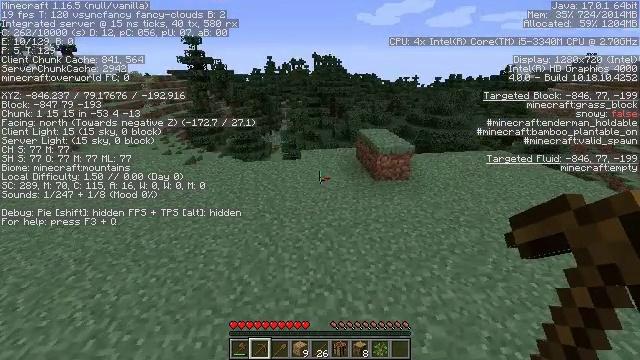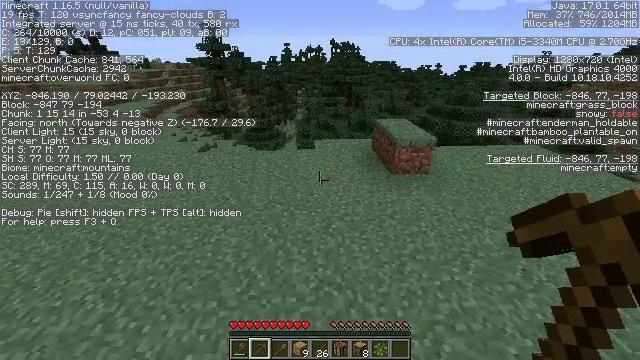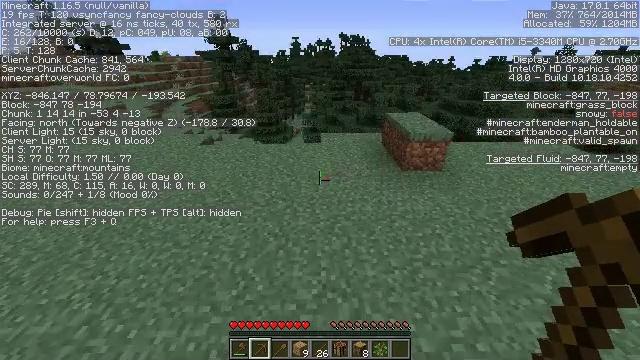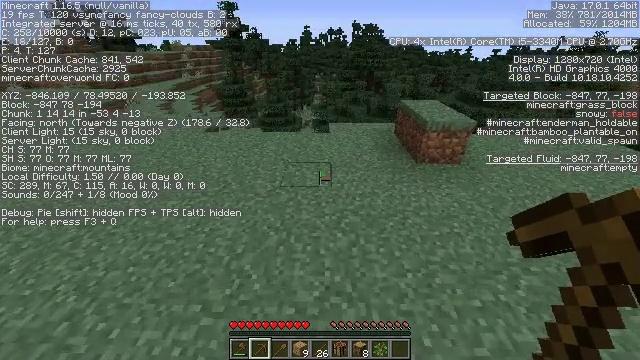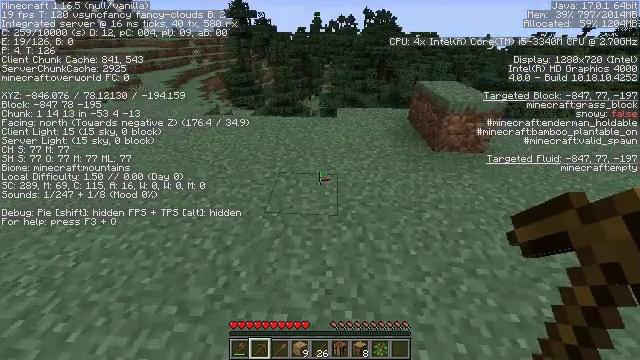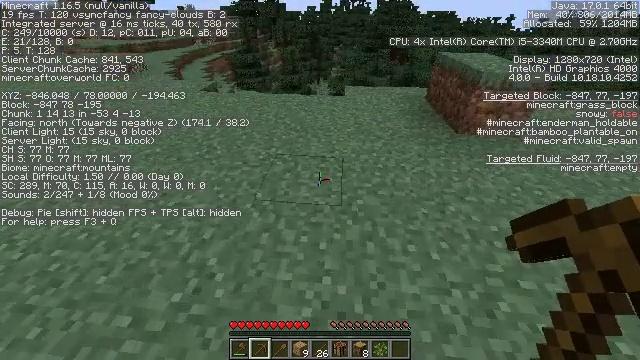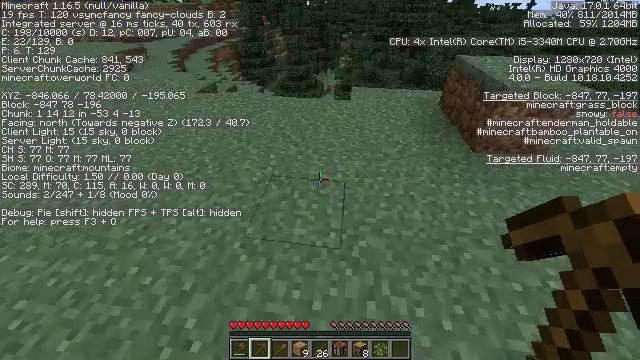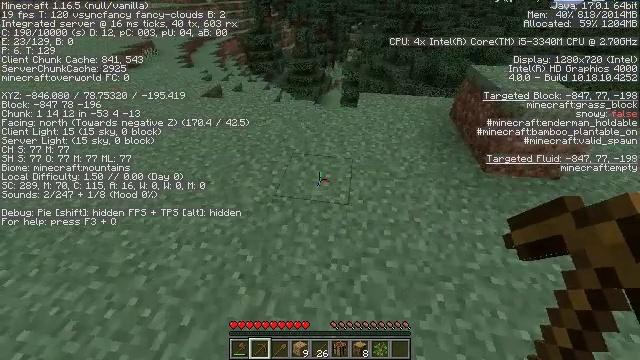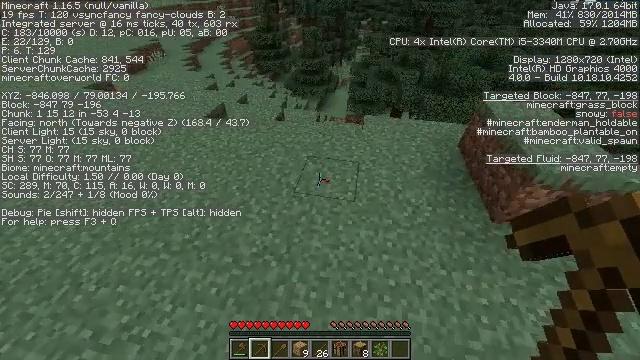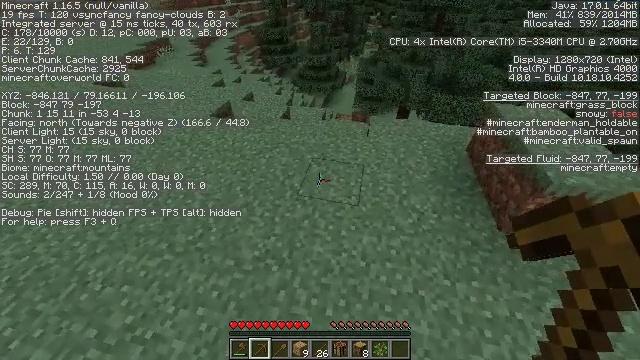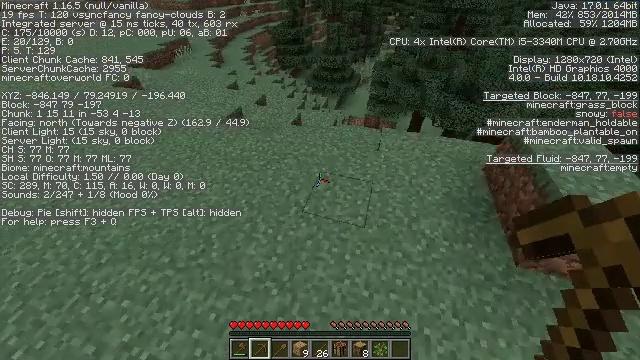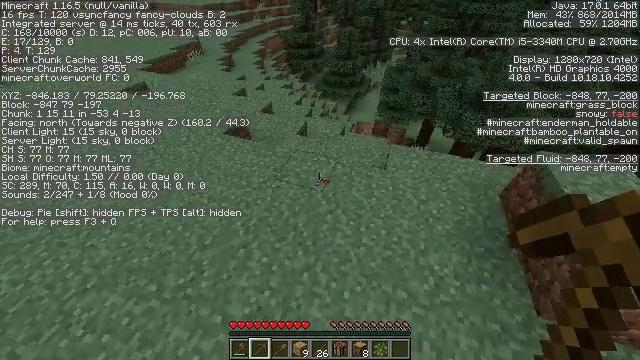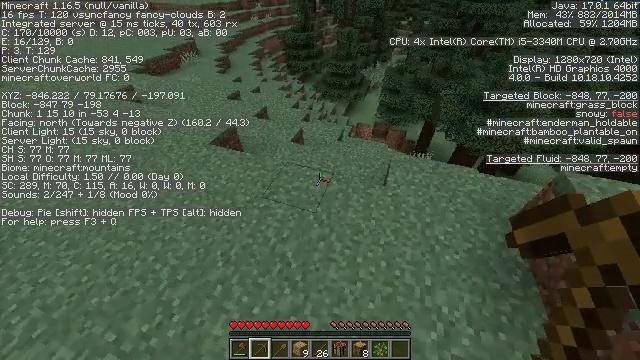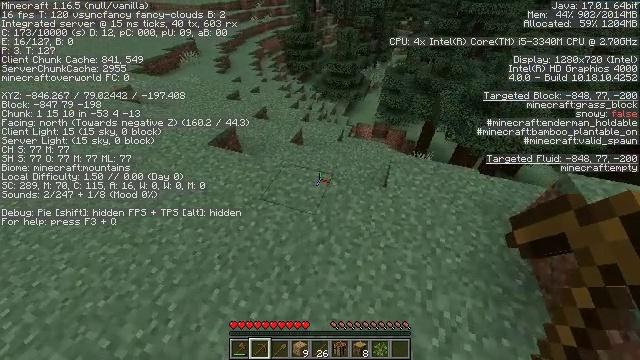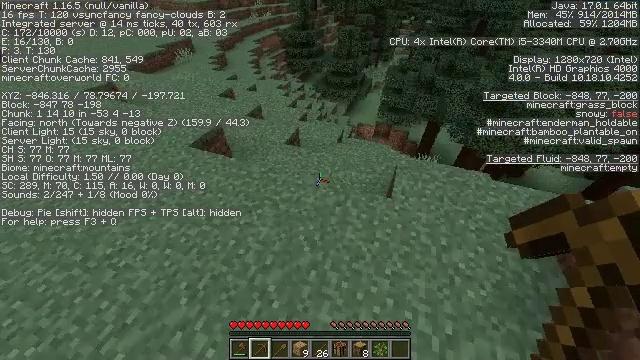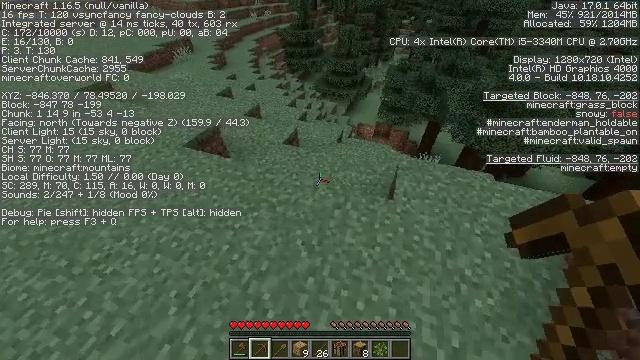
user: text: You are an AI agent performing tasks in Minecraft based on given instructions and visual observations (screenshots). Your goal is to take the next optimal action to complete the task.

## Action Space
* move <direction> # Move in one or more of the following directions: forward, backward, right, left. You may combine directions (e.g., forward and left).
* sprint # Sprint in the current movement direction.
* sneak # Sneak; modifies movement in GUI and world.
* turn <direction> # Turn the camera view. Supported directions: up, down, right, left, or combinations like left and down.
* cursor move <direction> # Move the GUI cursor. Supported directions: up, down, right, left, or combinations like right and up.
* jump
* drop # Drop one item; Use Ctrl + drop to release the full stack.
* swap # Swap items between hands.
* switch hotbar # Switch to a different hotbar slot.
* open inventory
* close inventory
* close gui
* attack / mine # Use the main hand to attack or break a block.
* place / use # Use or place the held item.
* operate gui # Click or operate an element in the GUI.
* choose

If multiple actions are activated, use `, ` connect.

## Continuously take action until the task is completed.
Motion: motion action
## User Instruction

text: Break the spruce leaves to clear the area.
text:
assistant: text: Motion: move forward, turn left and down, jump
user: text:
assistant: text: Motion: move forward, turn left and down, jump
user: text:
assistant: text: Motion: move forward, turn left and down, jump
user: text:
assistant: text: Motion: move forward, turn left and down, jump
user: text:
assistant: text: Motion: move forward, turn left and down, jump
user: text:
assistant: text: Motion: move forward, turn left and down, jump
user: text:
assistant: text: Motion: move forward, turn left and down, jump
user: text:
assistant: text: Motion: move forward, turn left and down
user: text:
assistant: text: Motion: move forward, turn left and down
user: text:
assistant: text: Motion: move forward, turn left
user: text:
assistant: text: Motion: move forward, turn left
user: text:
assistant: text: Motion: move forward
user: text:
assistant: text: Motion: move forward
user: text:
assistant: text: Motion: move forward
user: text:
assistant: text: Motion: move forward
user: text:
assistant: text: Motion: move forward, turn left
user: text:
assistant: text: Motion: move forward, turn left and up
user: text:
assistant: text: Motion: move forward, turn left
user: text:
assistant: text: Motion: move forward
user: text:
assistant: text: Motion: move forward
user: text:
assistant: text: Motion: move forward, turn left and up
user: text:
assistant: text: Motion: move forward, turn left and up
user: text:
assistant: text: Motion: move forward, turn left and up
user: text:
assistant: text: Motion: move forward
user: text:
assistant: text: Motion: move forward
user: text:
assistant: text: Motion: move forward
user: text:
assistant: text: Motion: move forward
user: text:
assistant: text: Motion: move forward
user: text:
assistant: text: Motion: move forward
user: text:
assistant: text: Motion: move forward